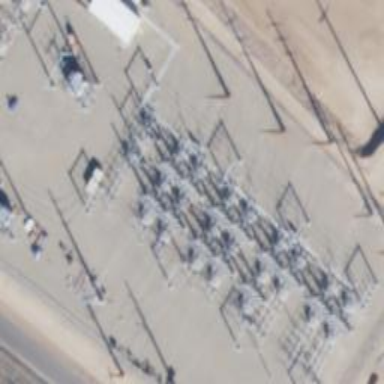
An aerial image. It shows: Switch for power supply.